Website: macys
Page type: customer-info-address
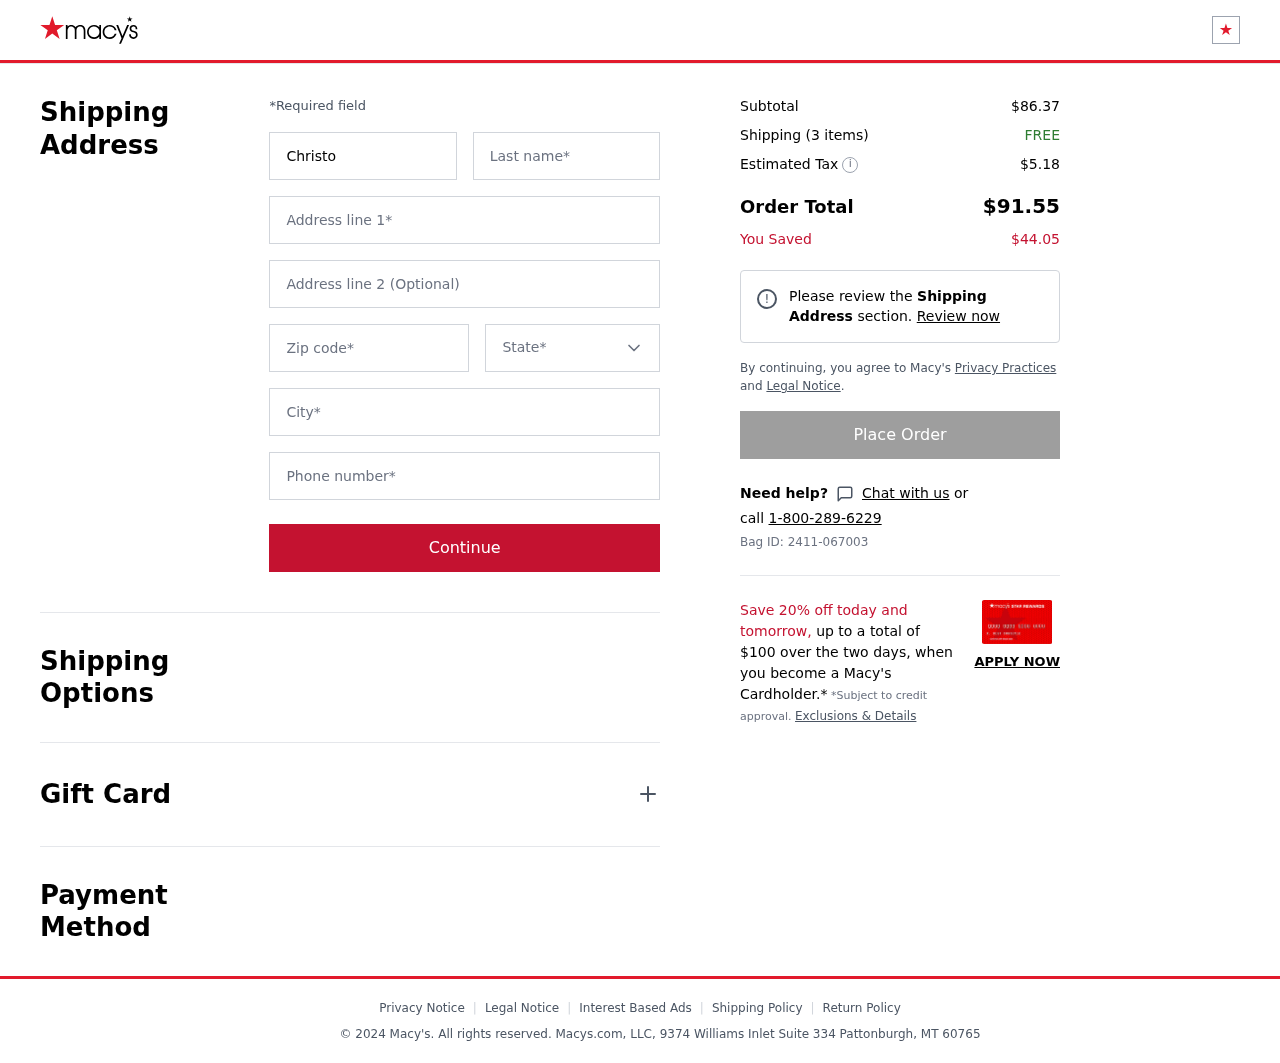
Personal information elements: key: PII_CITY
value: Pattonburgh
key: PII_FIRSTNAME
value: Christopher
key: PII_LASTNAME
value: Lee
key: PII_PHONE
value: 4025257277
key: PII_POSTCODE
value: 60765
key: PII_STATE
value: Montana
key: PII_STREET
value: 9374 Williams Inlet Suite 334
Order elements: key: ORDER_SUBTOTAL
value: $86.37
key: ORDER_NUM_ITEMS
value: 3
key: ORDER_SHIPPING_COST
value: FREE
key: ORDER_TAX
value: $5.18
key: ORDER_TOTAL
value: $91.55
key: ORDER_SAVINGS
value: $44.05
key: ORDER_BAG_ID
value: Bag ID: 2411-067003